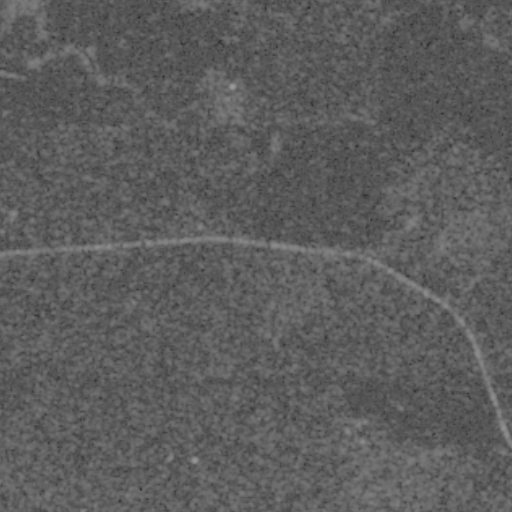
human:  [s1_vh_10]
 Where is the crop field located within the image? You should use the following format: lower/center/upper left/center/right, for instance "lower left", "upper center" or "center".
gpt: The crop field is located in the right of the image.
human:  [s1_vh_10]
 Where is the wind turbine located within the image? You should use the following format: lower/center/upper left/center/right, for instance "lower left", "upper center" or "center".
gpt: The wind turbine is located in the lower left of the image.
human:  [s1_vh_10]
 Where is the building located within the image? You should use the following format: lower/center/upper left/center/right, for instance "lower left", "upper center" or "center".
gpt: There is no building in the image.

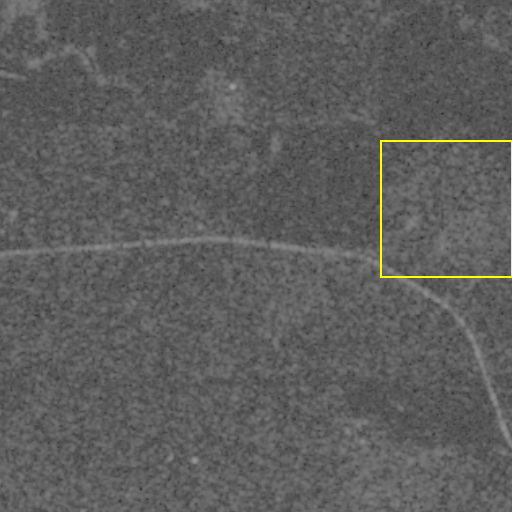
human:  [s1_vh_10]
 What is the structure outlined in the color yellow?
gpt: The structure outlined in yellow is a crop field.
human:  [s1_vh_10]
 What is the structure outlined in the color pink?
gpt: There is no pink outline.